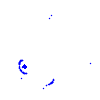
Particle: proton